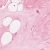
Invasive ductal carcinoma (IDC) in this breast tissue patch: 0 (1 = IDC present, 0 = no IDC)